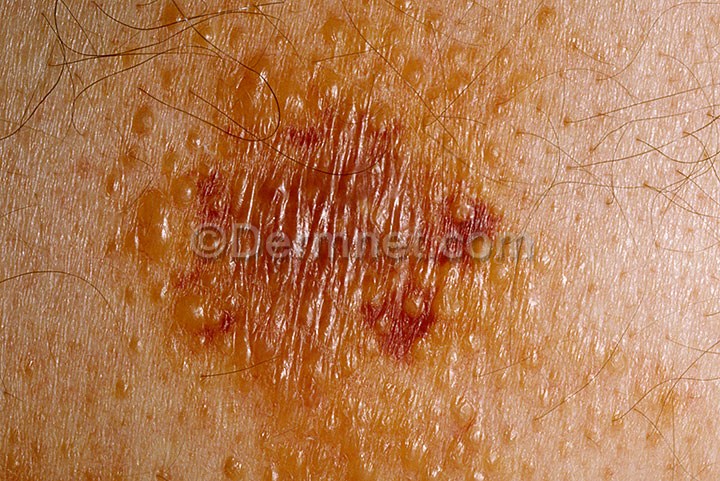
Disease: Systemic Disease